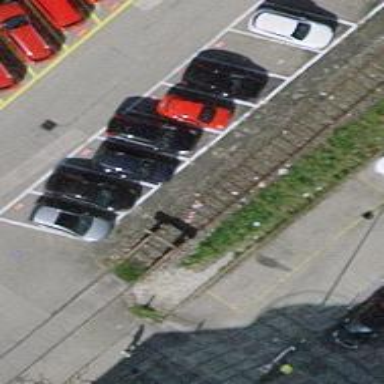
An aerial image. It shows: Railway buffer stop.